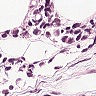
Metastatic tissue present: yes